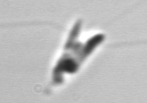
Label: Chrysochromulina_lanceolata